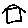
Label: house